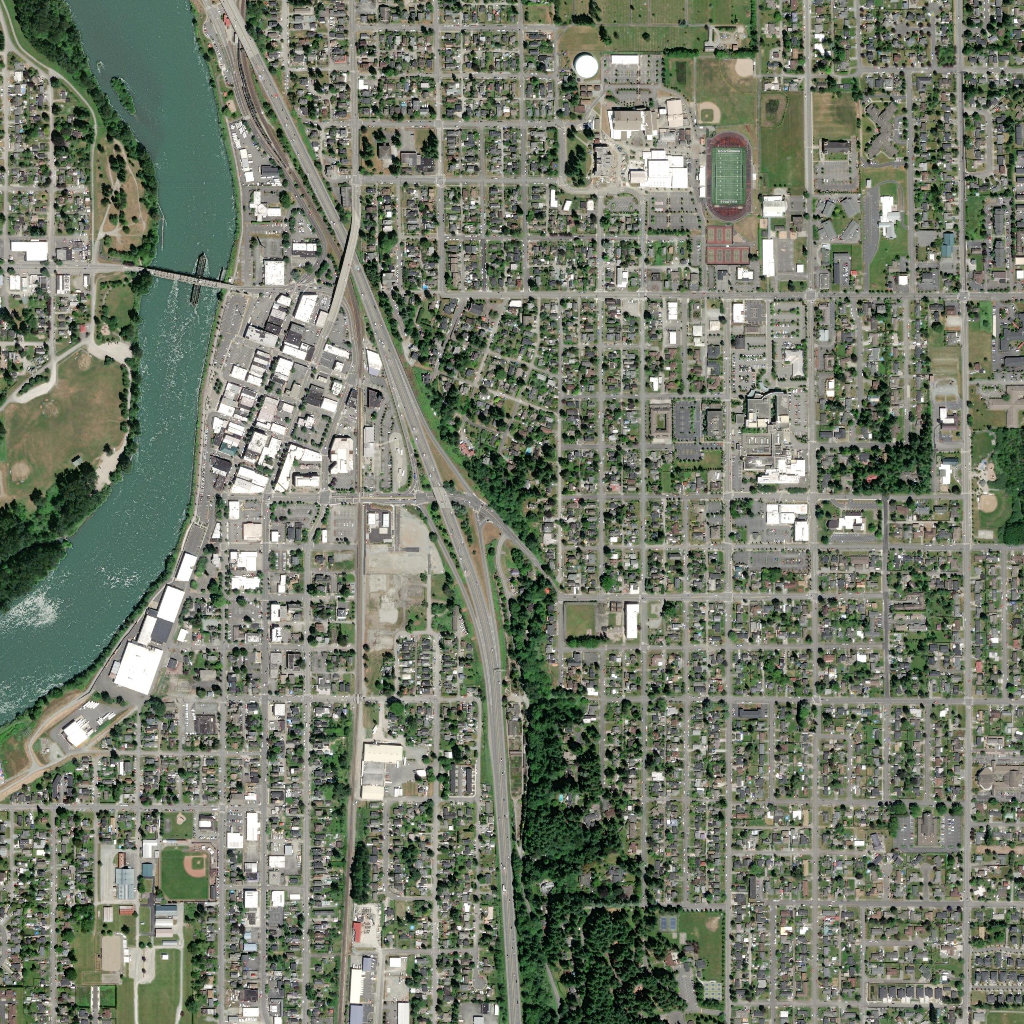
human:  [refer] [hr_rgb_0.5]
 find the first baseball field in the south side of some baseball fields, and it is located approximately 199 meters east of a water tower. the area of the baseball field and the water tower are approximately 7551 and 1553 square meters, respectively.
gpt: <box>[[68, 7, 72, 12, 0]]</box>

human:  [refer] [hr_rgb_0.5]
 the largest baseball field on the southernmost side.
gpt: <box>[[15, 82, 21, 88, 0]]</box>